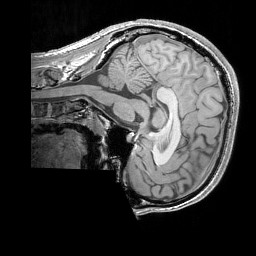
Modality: T1w
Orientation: sagittal
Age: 24
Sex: male
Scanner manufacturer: siemens
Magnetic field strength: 3 T
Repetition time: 1.83 s
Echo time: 0.00303 s